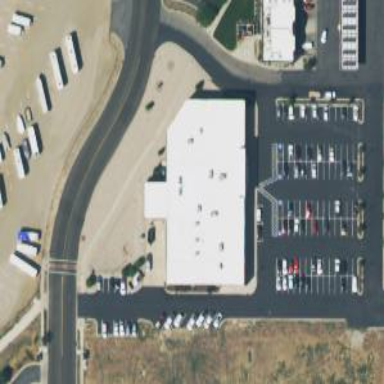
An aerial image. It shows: Commercial building.